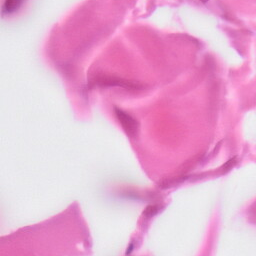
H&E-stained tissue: Skin